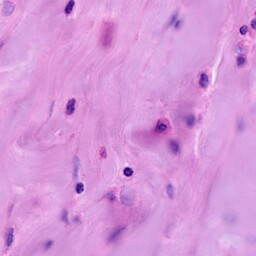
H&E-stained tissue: Breast